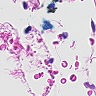
Metastatic tissue present: no